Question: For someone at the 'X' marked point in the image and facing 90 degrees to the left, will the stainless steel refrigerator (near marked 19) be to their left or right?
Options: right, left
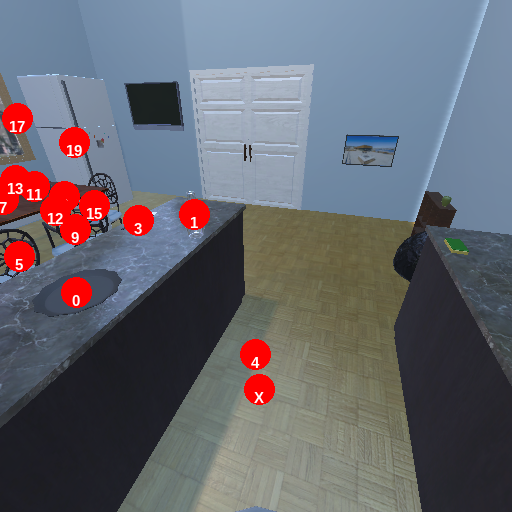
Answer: right